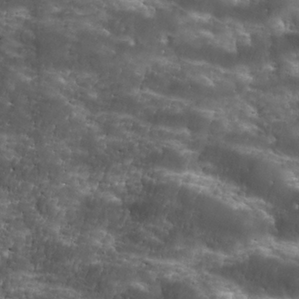
Label: non_frost